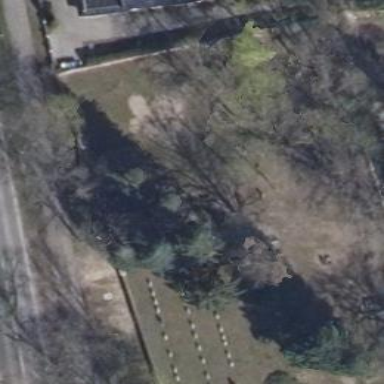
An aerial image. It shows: Graveyard.